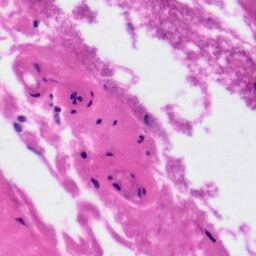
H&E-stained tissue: Tonsil